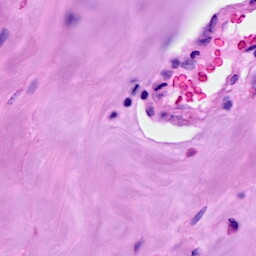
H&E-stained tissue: Breast